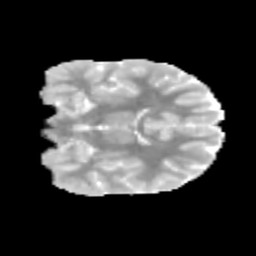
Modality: MD
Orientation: coronal
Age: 12
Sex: male
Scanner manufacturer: siemens
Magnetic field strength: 3 T
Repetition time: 3.8 s
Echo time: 0.07 s